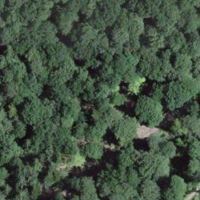
EUNIS habitat code: 41
Species observed at this site:
Hippocrepis emerus